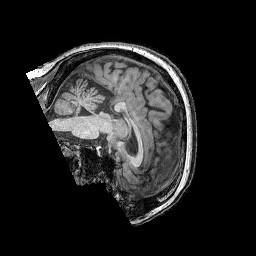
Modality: T1w
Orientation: sagittal
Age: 59
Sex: female
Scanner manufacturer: siemens
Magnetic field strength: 3 T
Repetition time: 2.25 s
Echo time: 0.00411 s